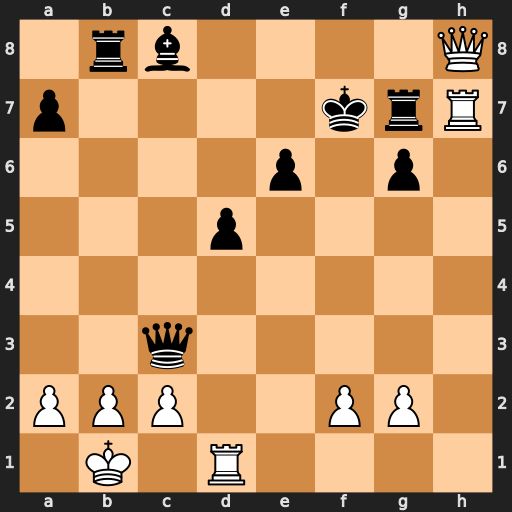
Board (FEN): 1rb4Q/p4krR/4p1p1/3p4/8/2q5/PPP2PP1/1K1R4
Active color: w
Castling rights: -
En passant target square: -
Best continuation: b3 Ra8 Rh3 Bb7 Qxa8 Qxc2+ Kxc2